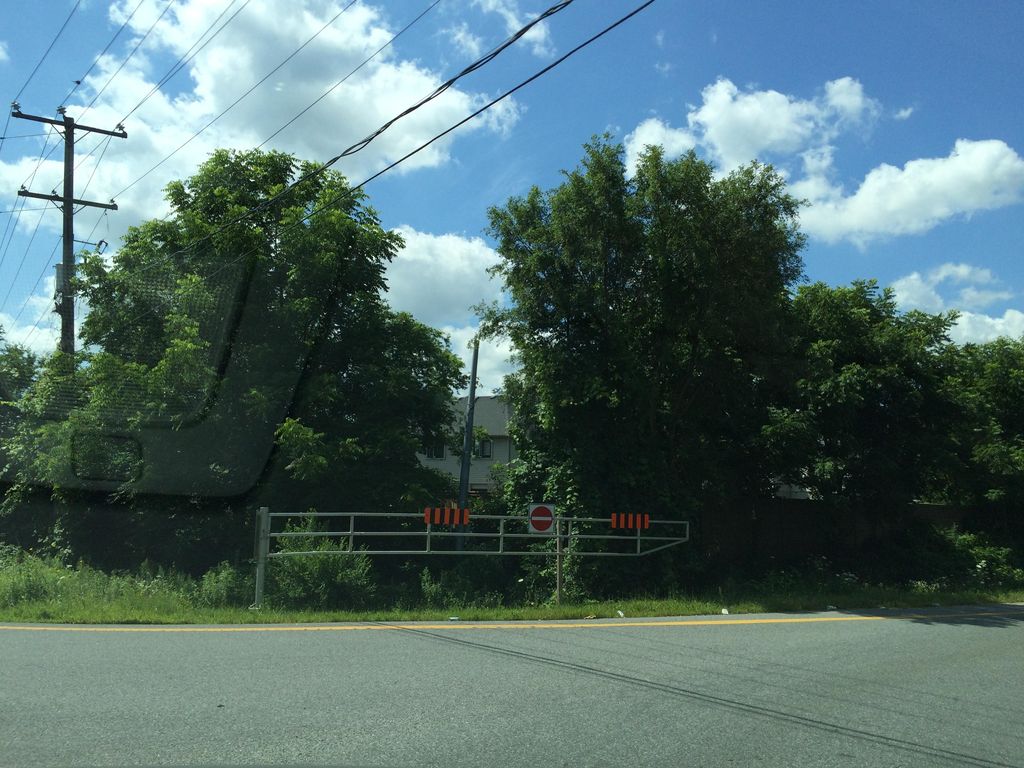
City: hamilton